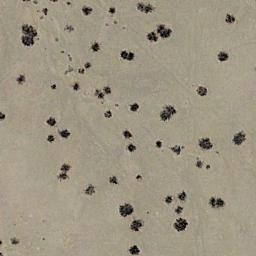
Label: chaparral